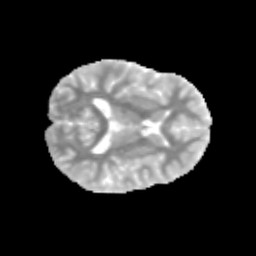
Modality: MD
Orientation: axial
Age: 10
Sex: female
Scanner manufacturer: siemens
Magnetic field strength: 3 T
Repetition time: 3.8 s
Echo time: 0.07 s